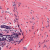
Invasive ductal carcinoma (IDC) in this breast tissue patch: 0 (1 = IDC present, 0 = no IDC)